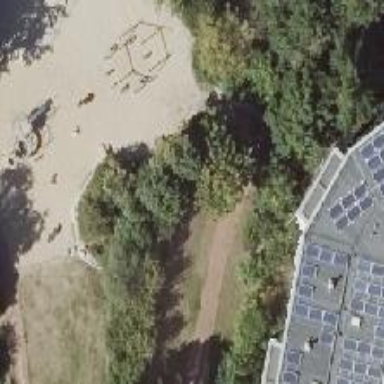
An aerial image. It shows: Playground area for leisure land.